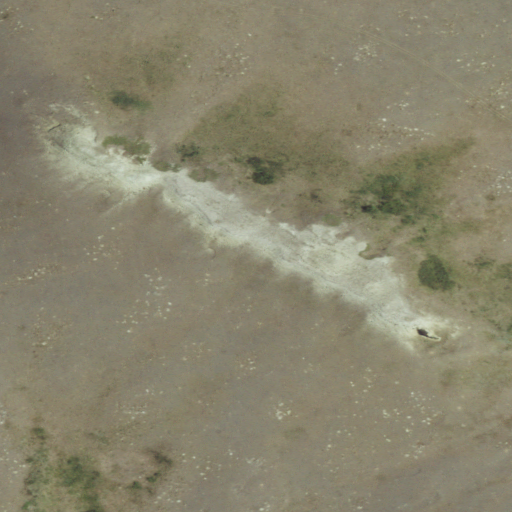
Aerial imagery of mountain in Montana named Love Rock containing grassland and shrub